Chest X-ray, PA view. Patient: 70 years old, sex M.
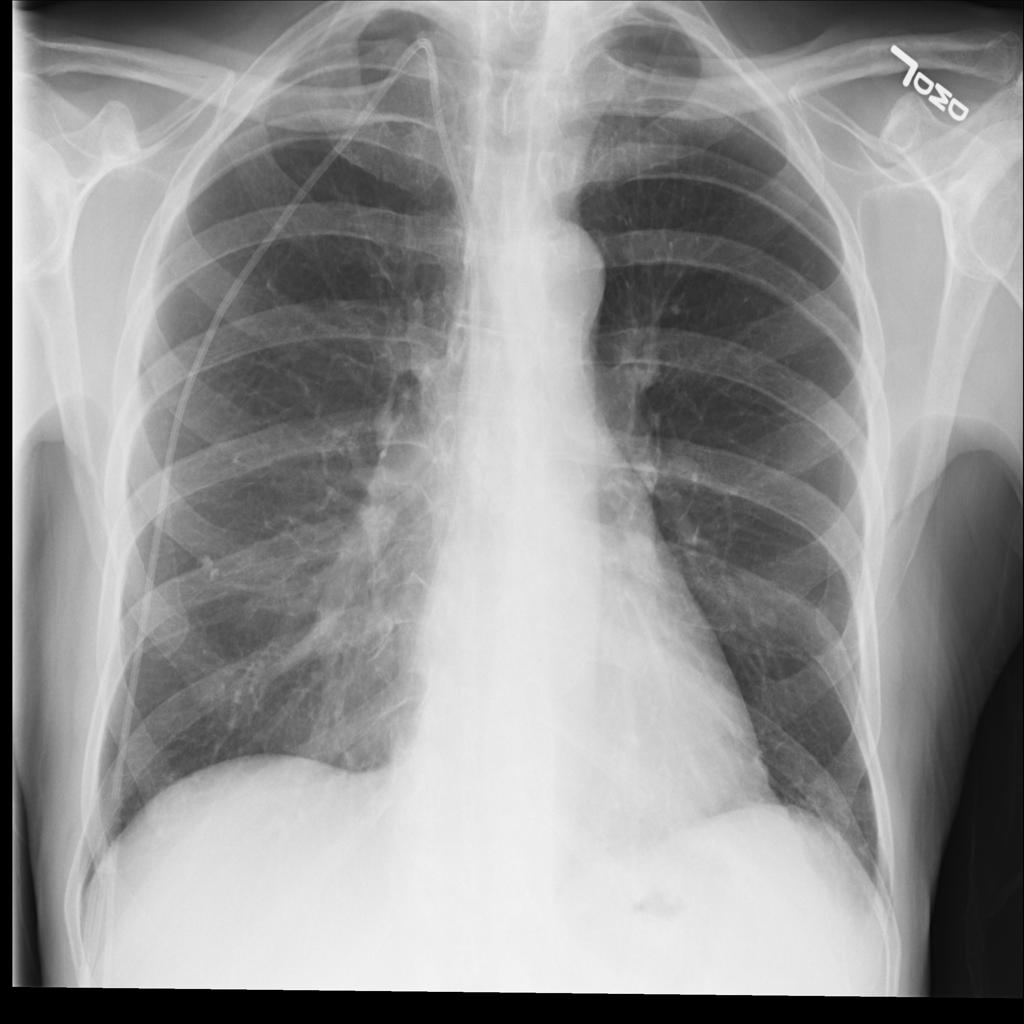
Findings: No Finding